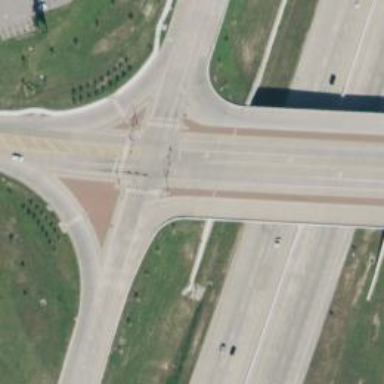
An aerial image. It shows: Secondary road with frontage road alongside.